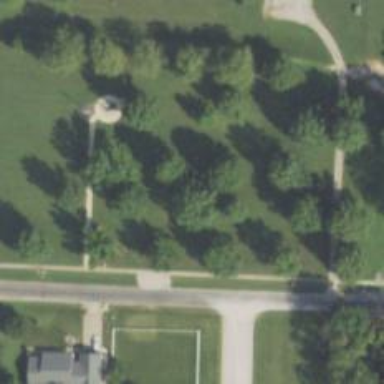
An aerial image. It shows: Memorial site with historic significance.